Question: At the moment I am struggling with clientside xpath evaluation. For developing purposes I added:
'''
<?php header( 'Content-type: application/xhtml+xml' ); ?>
'''
to the top of my page to get parse errors if I produce non valid (x)html. I want to make some xpath queries like '//div', or '//div[@class='test']' and so on using this code:
'''
function xpath( query ){
var evaluater = new XPathEvaluator();
var resolver = document.createNSResolver( document.documentElement );
var iterator = evaluater.evaluate( query, document, resolver, XPathResult.ORDERED_NODE_ITERATOR_TYPE, null );
var nodes = [];
var result;
while( ( result = iterator.iterateNext() ) != null ){
nodes.push( result );
}
return nodes;
};
'''
the top of my page looks like this:
'''
<!DOCTYPE html PUBLIC "-//W3C//DTD XHTML 1.1//EN"
"http://www.w3.org/TR/xhtml11/DTD/xhtml11.dtd">
<html xmlns='http://www.w3.org/1999/xhtml'>
<head>
<meta http-equiv="content-type" content="application/xhtml+xml; charset=UTF-8" />
'''
It works fine if the 'header(...)' method is commented out, but if it is triggered the xpath queries return no result.
Why is this? What role plays the header for xpath evaluation?
if I drop the xmlns from the html element an switch the 'header' - method, this appears:

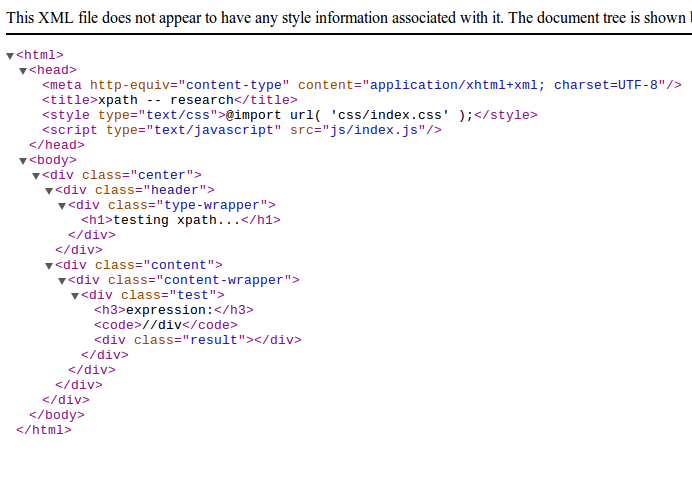
Answer: If your (X)HTML document is parsed by the XML parser (and setting the content type to application/xhtml+xml asks the browser or user agent to parse the document with the XML parser) the XML rules apply and XPath works on this document according to XML rules. In that case all the XHTML elements like 'div' are in the XHTML namespace 'http://www.w3.org/1999/xhtml' and for an XPath 1.0 expression to select an element in a namespace you need to use e.g. '//pf:div' where you bind the used prefix (e.g. 'pf') to the XHTML namespace 'http://www.w3.org/1999/xhtml'. How you do that depends on the XPath API you use, in the case of the 'evaluate' method and the Javascript API you need e.g.
'''
document.evaluate('//pf:div', document, function(prefix) { if (prefix === 'pf') return 'http://www.w3.org/1999/xhtml'; else return null; }, XPathResult.ORDERED_NODE_ITERATOR_TYPE, null);
'''
To explain it the other way, your current path expression '//div' selects elements with local name 'div' in and as the elements in the XHTML documents are in the XHTML namespace that path does not select any elements (as long as XML parsing rules apply).
Of course these days with all the browser vendors having made the move to HTML5 to continue to use 'text/html' instead of switching to XML based parsing I wonder why you want to serve your documents as XML.